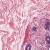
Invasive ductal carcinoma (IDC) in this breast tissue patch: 0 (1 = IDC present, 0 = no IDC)